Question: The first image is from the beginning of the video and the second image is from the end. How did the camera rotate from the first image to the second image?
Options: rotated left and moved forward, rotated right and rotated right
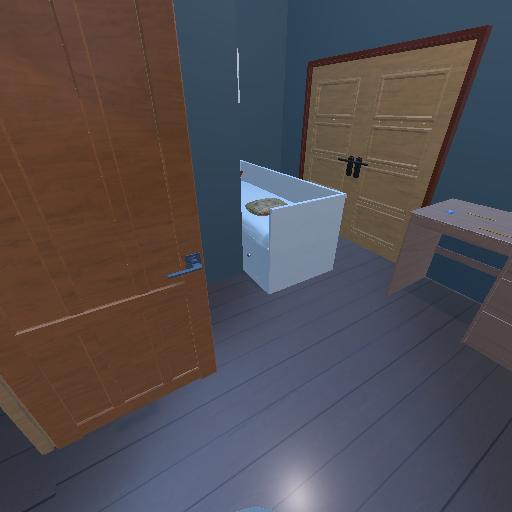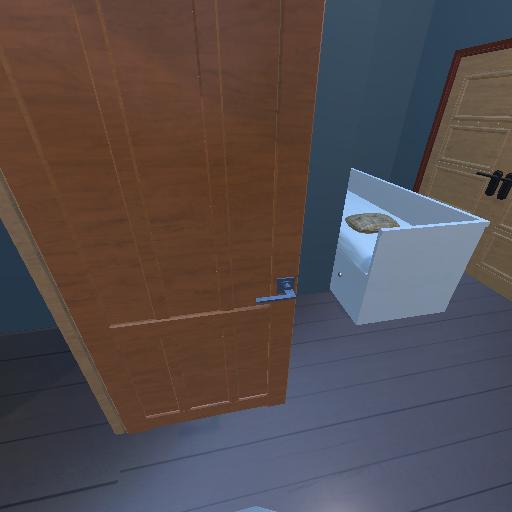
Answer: rotated left and moved forward